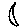
Label: moon